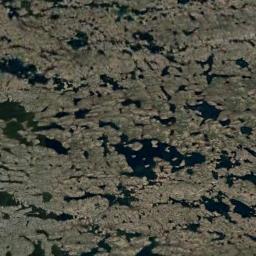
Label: wetland